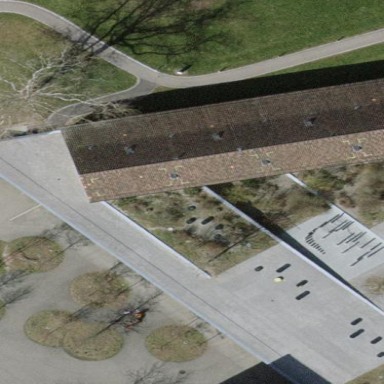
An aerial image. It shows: Building part with flat roof.